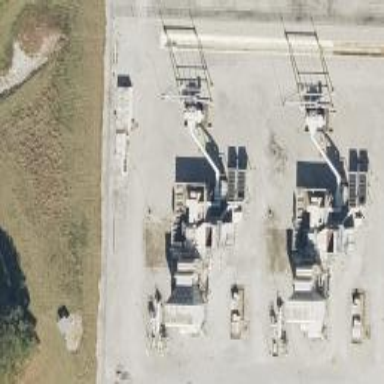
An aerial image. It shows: Gas turbine power generator.